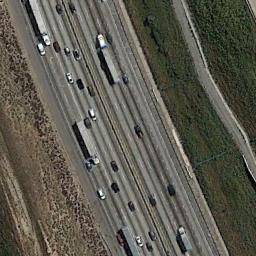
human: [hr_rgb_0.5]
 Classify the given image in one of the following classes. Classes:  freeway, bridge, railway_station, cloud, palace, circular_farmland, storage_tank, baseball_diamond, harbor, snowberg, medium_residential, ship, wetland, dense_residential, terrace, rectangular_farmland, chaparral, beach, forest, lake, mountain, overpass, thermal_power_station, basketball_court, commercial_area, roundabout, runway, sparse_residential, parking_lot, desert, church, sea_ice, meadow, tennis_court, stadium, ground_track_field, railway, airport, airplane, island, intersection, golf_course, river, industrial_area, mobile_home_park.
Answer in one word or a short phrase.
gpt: freeway